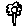
Label: flower